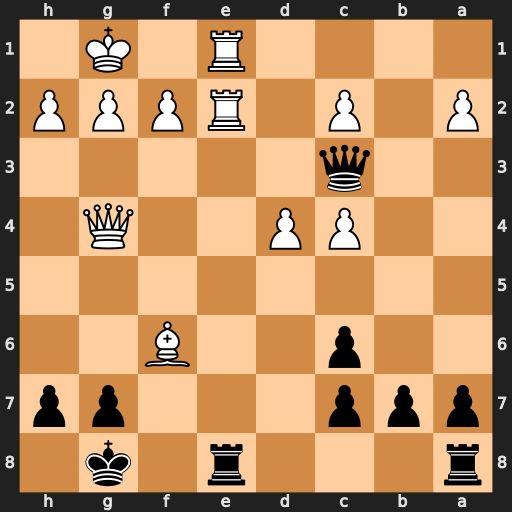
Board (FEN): r3r1k1/ppp3pp/2p2B2/8/2PP2Q1/2q5/P1P1RPPP/4R1K1
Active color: b
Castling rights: -
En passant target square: -
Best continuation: Qxe1+ Rxe1 Rxe1#